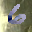
Label: 6